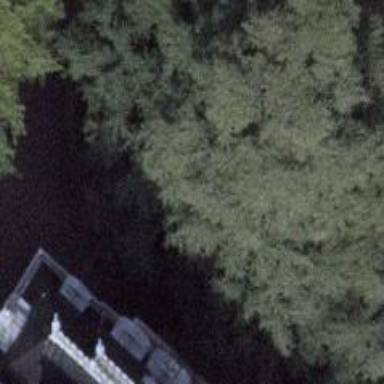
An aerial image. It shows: Evergreen needle-leaved tree.